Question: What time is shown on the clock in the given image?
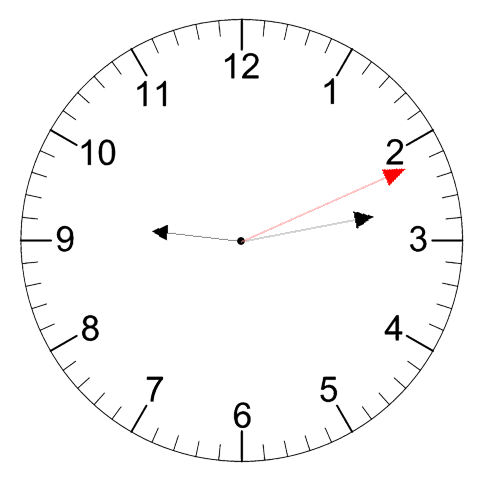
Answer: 09:13:11